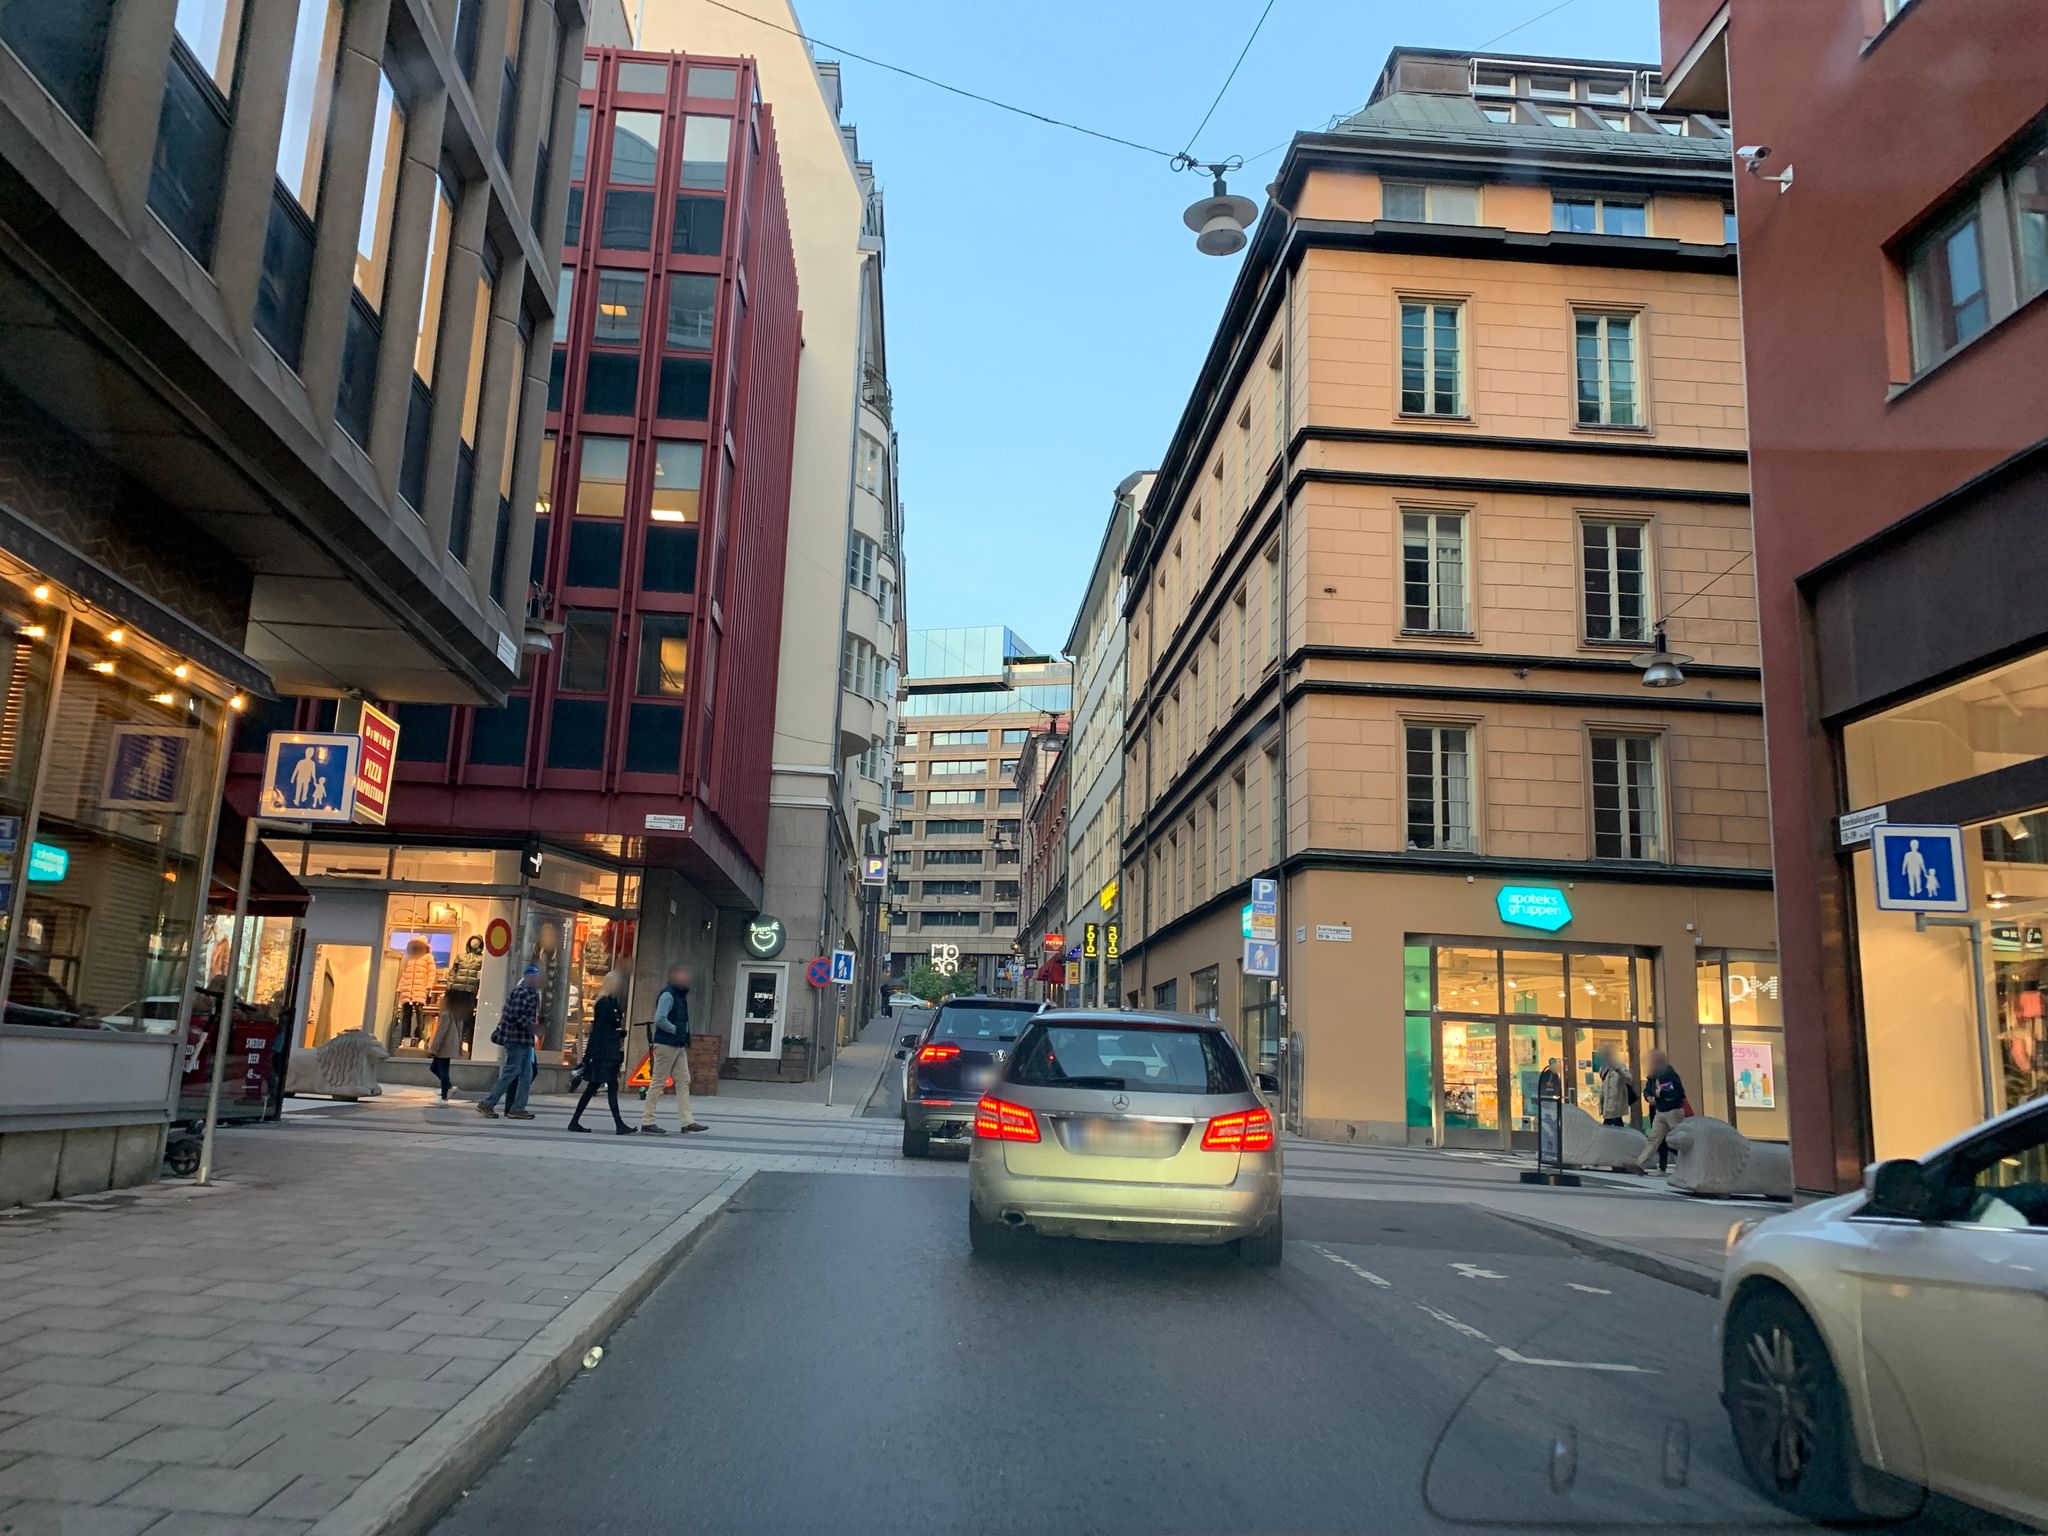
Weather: clear
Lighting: day
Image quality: good
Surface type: driving surface
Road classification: unclassified, pedestrian
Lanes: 1
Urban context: urban centre
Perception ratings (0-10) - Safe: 2.83, Lively: 8.86, Beautiful: 4.56, Boring: 1.01, Depressing: 3.89, Wealthy: 8.42